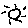
Label: sun